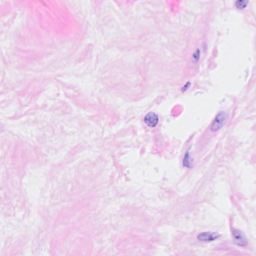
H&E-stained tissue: Breast